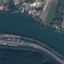
Land use / land cover: River